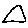
Label: triangle